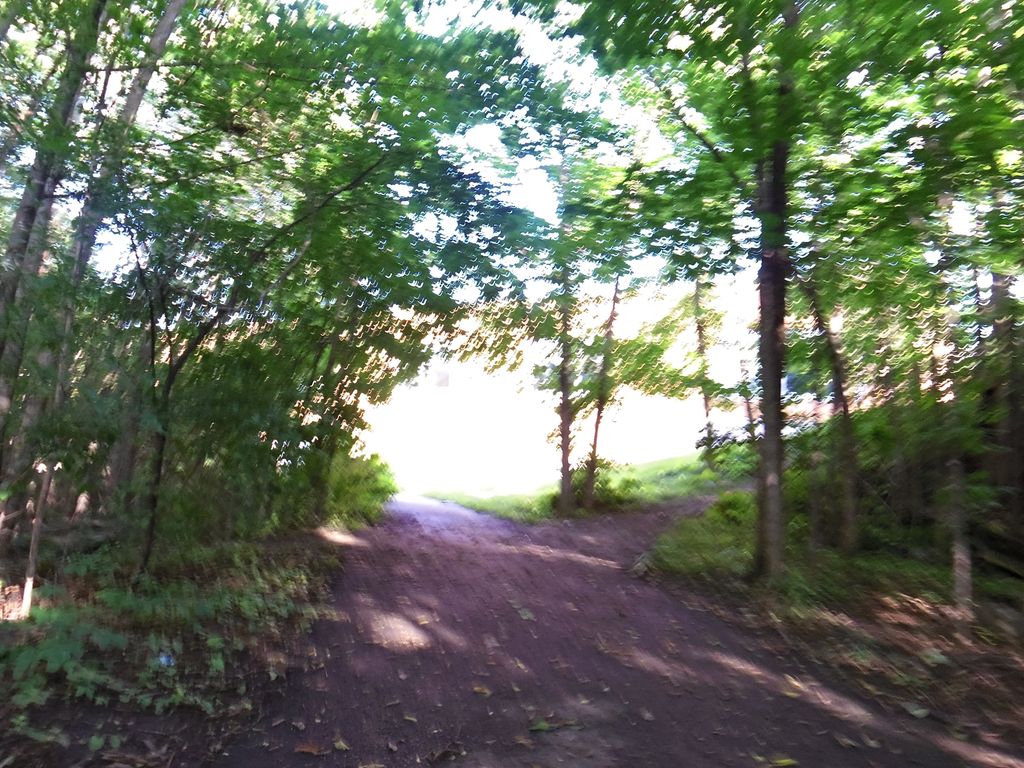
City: ottawa-gatineau